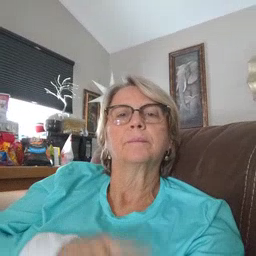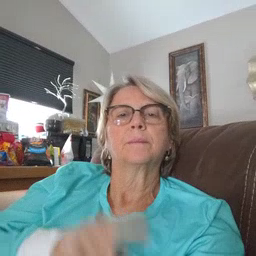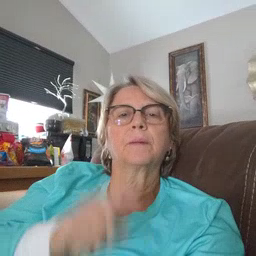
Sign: weus